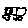
Label: car